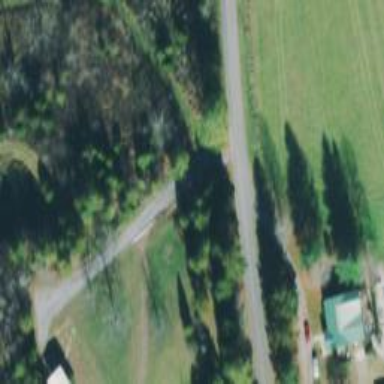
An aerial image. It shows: Unclassified road.